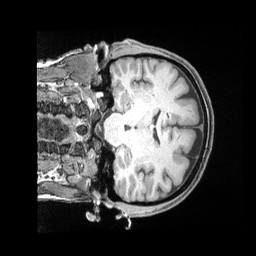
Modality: T1w
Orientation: coronal
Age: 41
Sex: female
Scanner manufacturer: siemens
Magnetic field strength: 3 T
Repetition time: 2 s
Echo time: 0.00211 s